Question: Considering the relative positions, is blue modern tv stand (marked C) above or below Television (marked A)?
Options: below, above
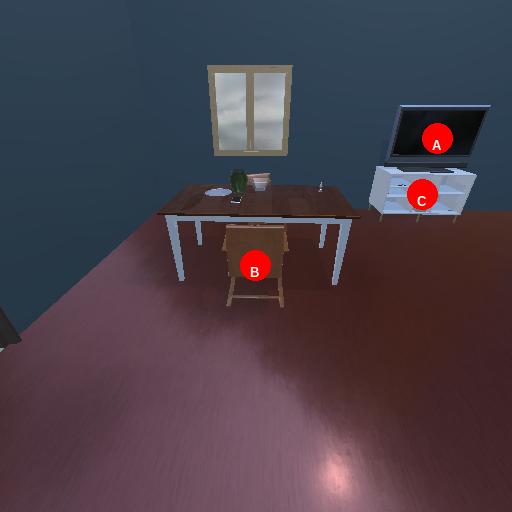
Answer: below